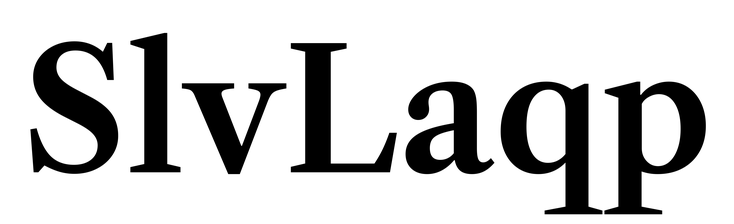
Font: LibreCaslonText_SemiBold